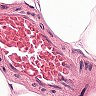
Metastatic tissue present: no